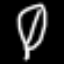
Label: leaf